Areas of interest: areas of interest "Panlong District Sports Center"
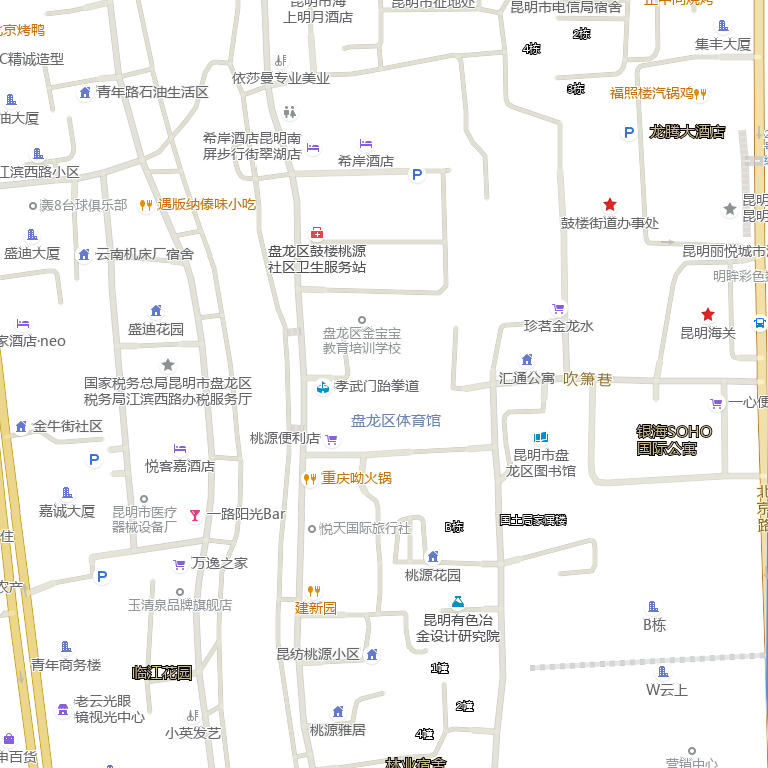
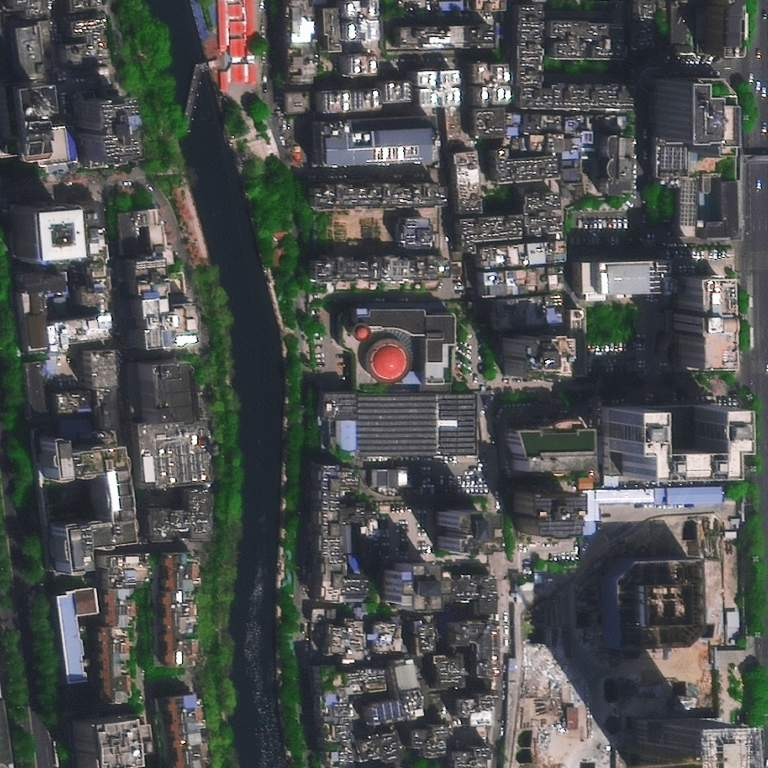